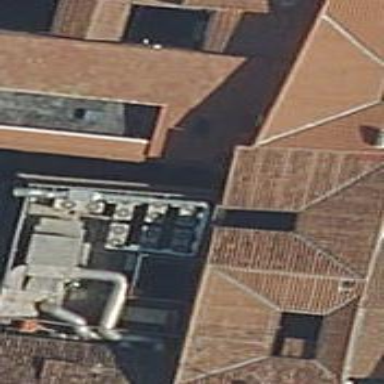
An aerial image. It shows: Part of building.